Question: I'm trying to update values in nodes in an implementation of a BST (Binary Search Tree) in Python using dictionaries and recursion. However, it's not working. Please enlighten me!
Here's my BST implementation using dictionaries in Python:
'''
tree = {
'right': None,
'data': [9124, 5.82, 5],
'left': {
'right': {
'right': None,
'data': [8298, 2.4, 6],
'left': None
},
'data': [5549, 4.76, 5],
'left': None
}
}
'''
which visually looks like this:

Here's my attempt to increase and update the middle value (price) of each list in 'data' by 10% using recursion yet it's not working for some reason I don't know of:
'''
def IncreaseByTen(tree):
if tree == None:
return 0
price = tree['data'][1]
IncreaseByTen(tree['left'])
price += (price * 0.1)
IncreaseByTen(tree['right'])
'''
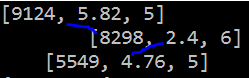
Answer: Following line just change only the local variable 'price', not the list item:
'''
price += (price * 0.1)
'''
You need to assign the value back to the list item:
'''
price = tree['data'][1]
...
price += (price * 0.1)
tree['data'][1] = price # <----
'''
or you can use '*=':
'''
tree['data'][1] *= 1.1
'''